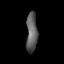
Tissue: prostate
Cell type: T cells
Senescence score: 0.2366
Nuclear area (px): 436
Mean DAPI intensity: 93.622